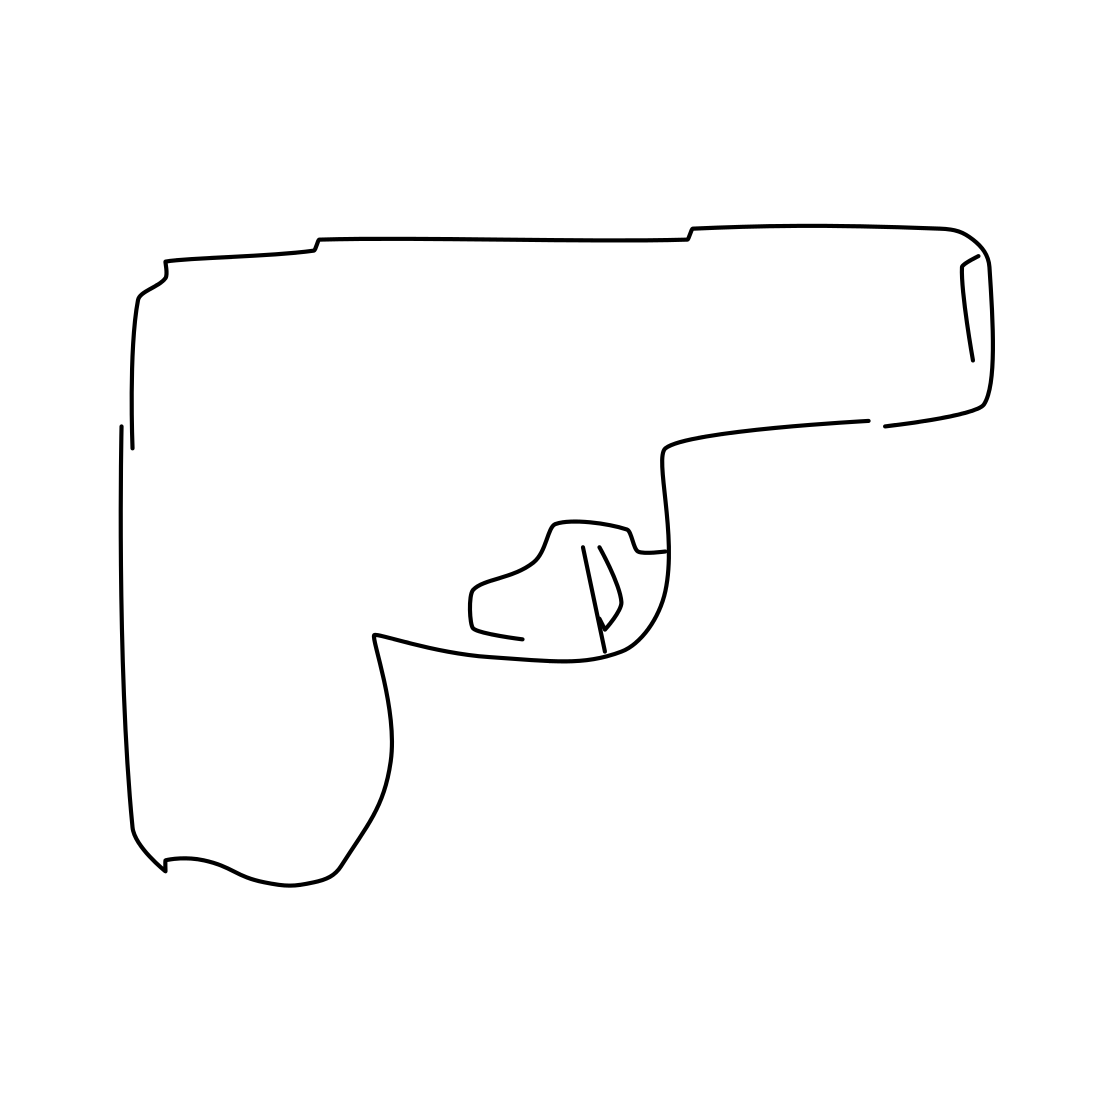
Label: revolver